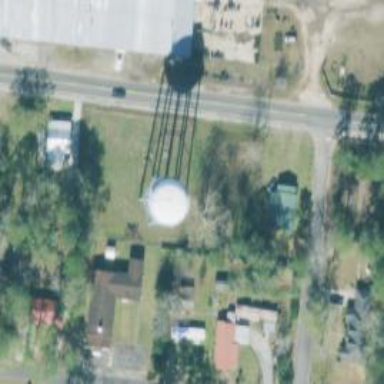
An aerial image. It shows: Water tower that is man-made.